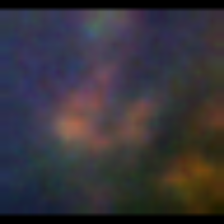
Taxon: Unknown_full_image
Group: Unknown